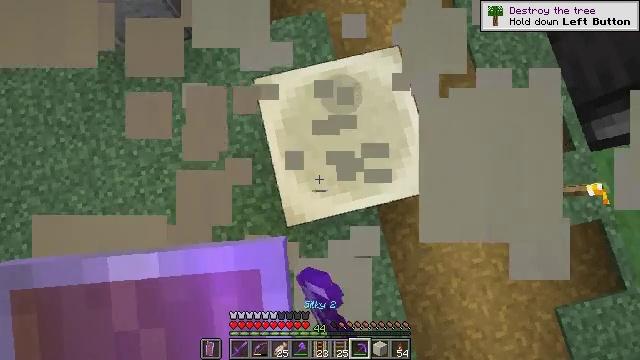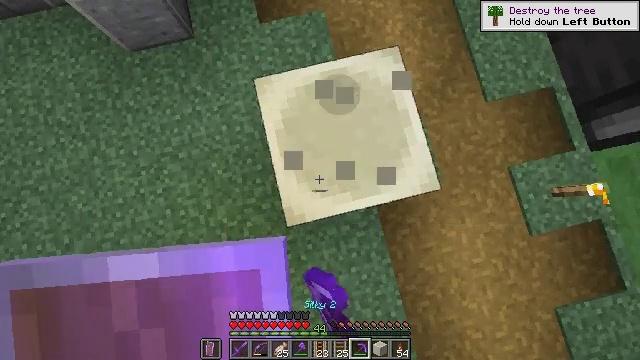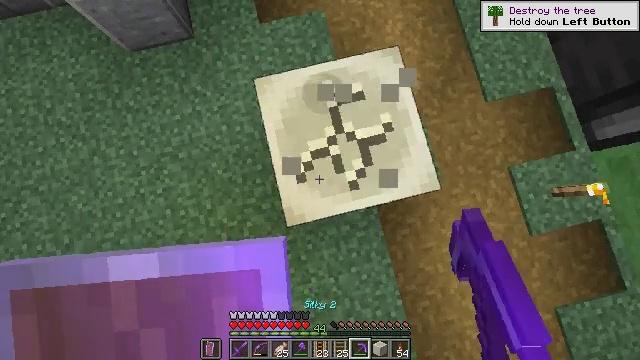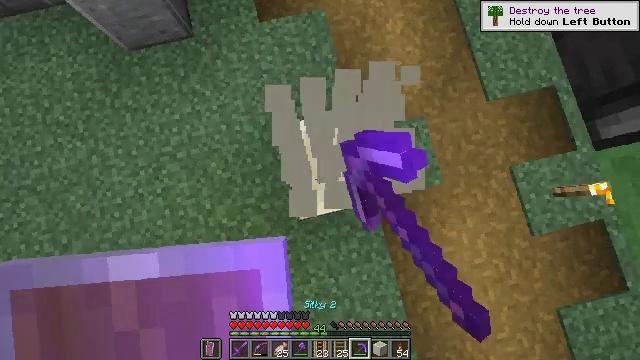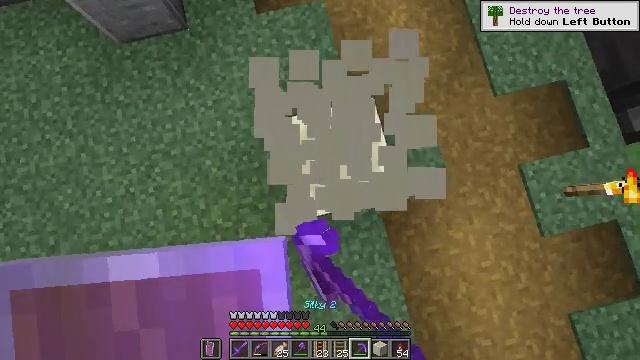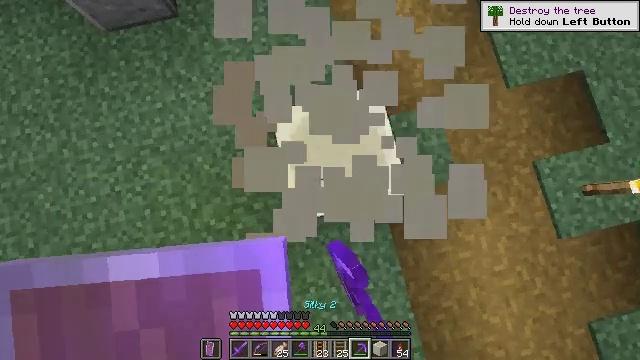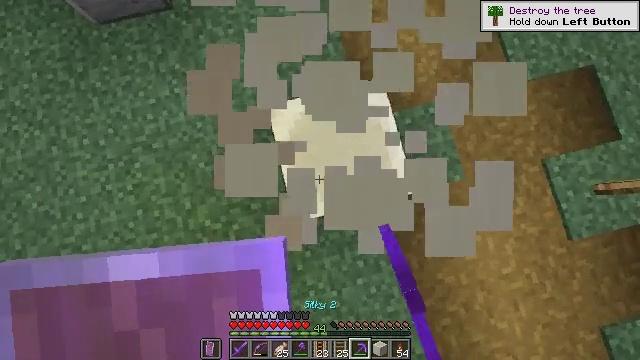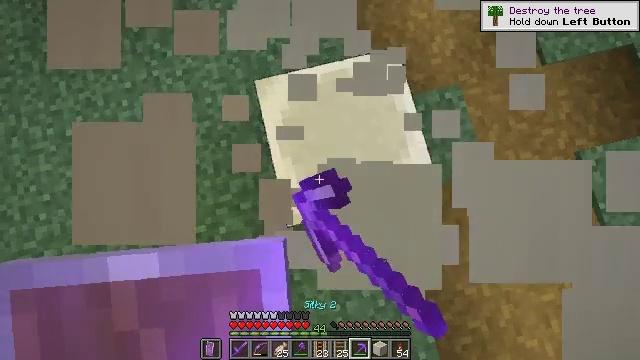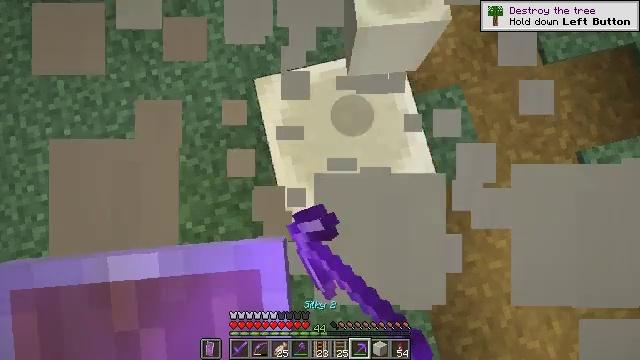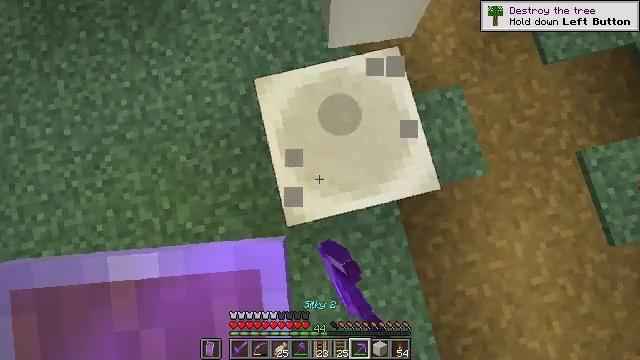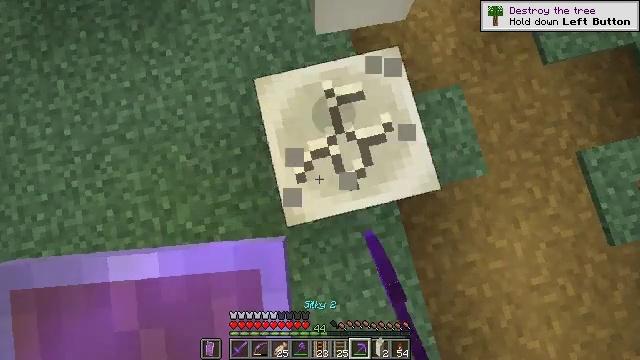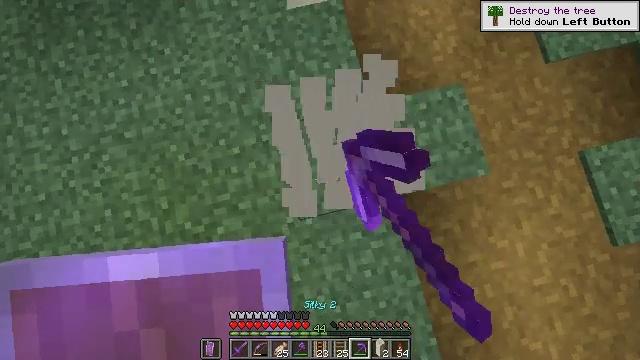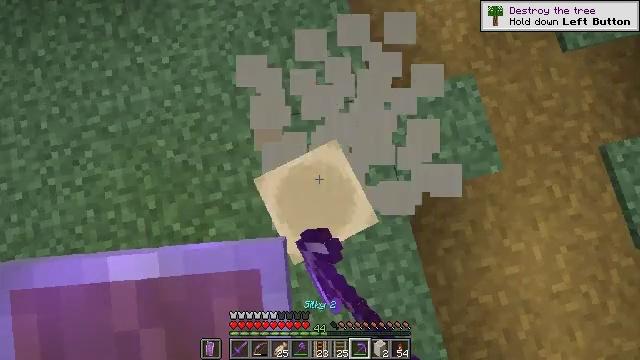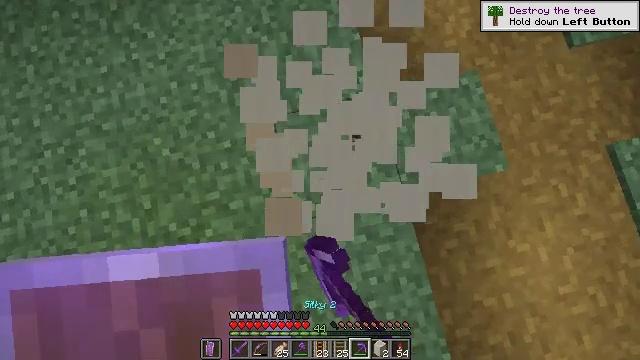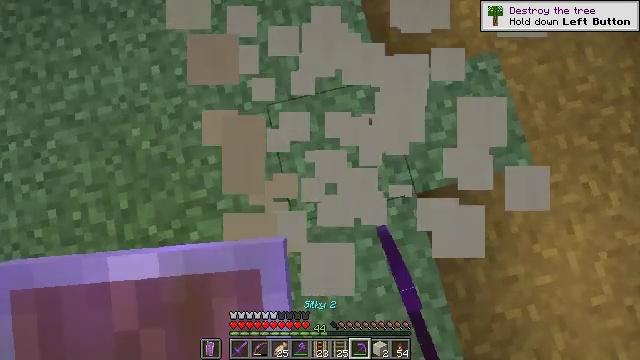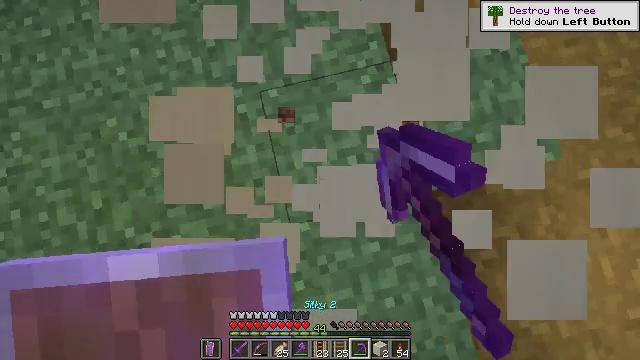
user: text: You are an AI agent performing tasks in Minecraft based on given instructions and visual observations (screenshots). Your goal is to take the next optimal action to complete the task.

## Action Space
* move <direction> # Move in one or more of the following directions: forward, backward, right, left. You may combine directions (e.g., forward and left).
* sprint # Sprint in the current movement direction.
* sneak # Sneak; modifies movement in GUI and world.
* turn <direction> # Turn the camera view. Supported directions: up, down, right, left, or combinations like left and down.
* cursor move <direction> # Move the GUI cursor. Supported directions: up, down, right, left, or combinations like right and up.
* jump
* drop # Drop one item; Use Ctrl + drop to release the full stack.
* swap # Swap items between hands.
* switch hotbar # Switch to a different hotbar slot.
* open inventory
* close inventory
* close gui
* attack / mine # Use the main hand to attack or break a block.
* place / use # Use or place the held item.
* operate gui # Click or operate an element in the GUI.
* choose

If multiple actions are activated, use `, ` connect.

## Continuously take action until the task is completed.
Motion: motion action
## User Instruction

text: Dig up the bone block in the desert or swamp biome.
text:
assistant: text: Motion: attack / mine
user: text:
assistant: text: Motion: attack / mine
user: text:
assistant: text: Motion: attack / mine
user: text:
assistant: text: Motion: attack / mine
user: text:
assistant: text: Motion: attack / mine
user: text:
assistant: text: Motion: attack / mine
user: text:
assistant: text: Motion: attack / mine
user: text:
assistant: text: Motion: attack / mine
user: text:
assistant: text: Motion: attack / mine
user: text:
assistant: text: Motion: attack / mine
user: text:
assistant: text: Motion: attack / mine
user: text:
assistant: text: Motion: attack / mine
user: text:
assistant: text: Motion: attack / mine
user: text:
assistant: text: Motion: attack / mine
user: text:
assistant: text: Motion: attack / mine
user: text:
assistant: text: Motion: attack / mine
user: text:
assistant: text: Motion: no_op